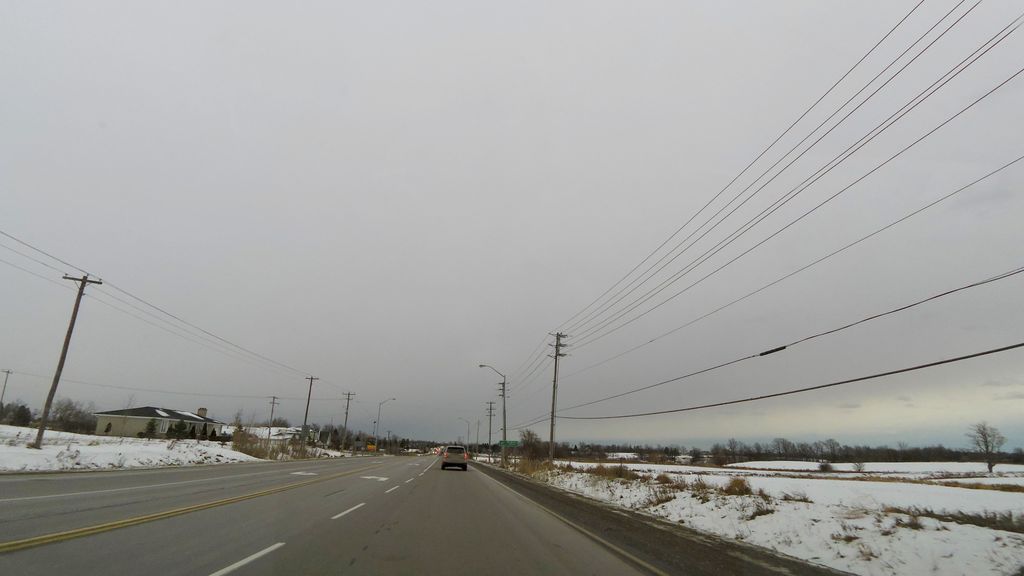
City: hamilton